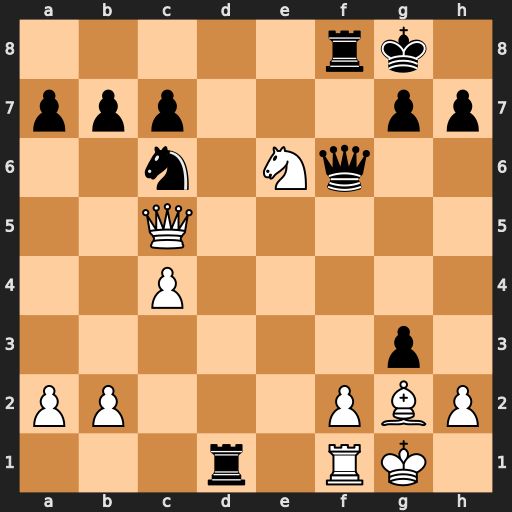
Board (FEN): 5rk1/ppp3pp/2n1Nq2/2Q5/2P5/6p1/PP3PBP/3r1RK1
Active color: w
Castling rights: -
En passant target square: -
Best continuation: Rxd1 gxf2+ Kf1